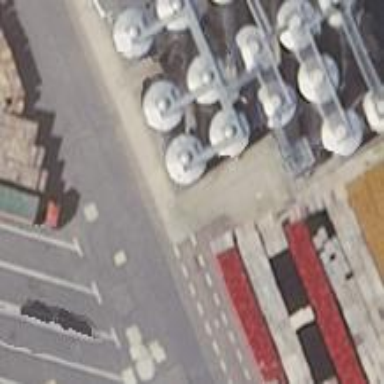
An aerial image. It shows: Storage tank that is man-made.